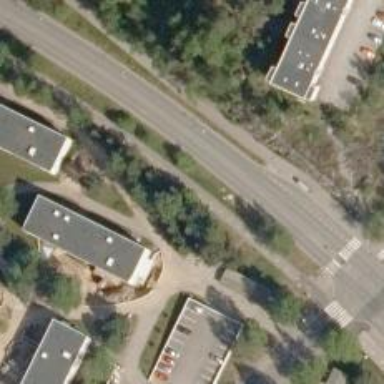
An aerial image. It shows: Asphalt cycleway.